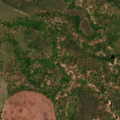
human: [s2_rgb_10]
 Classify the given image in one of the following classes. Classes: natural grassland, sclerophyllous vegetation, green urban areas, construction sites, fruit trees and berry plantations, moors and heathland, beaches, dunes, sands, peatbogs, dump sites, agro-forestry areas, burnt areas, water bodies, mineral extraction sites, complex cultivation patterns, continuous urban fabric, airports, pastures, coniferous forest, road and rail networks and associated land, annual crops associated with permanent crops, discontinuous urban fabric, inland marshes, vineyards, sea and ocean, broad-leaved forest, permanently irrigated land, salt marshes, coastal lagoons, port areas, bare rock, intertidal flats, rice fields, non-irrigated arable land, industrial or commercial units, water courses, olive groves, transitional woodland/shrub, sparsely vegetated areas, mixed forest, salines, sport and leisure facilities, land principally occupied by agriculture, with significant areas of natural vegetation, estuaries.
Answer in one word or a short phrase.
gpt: permanently irrigated land, olive groves, agro-forestry areas, broad-leaved forest